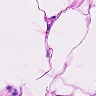
Metastatic tissue present: no